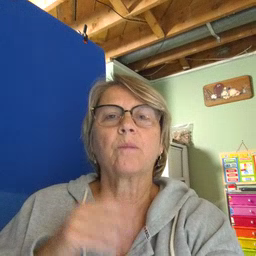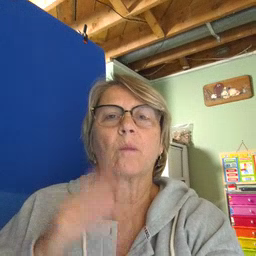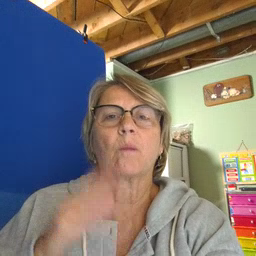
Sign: kiss